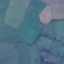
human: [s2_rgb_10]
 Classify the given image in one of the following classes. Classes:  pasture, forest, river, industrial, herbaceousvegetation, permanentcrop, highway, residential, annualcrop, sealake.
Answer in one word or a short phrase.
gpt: Pasture